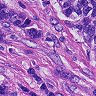
Metastatic tissue present: yes